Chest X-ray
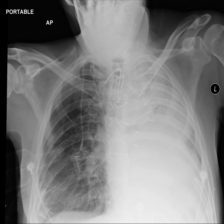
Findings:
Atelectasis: negative
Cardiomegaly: negative
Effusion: negative
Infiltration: negative
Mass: negative
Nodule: negative
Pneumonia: negative
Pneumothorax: negative
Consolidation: negative
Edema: negative
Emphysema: negative
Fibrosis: negative
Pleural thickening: negative
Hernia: negative